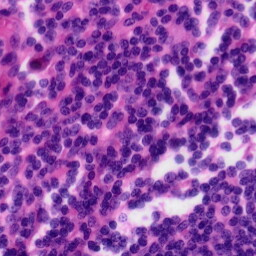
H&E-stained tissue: Tonsil